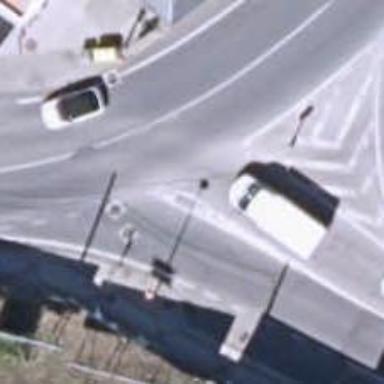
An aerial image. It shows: Road with stop sign.